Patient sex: F
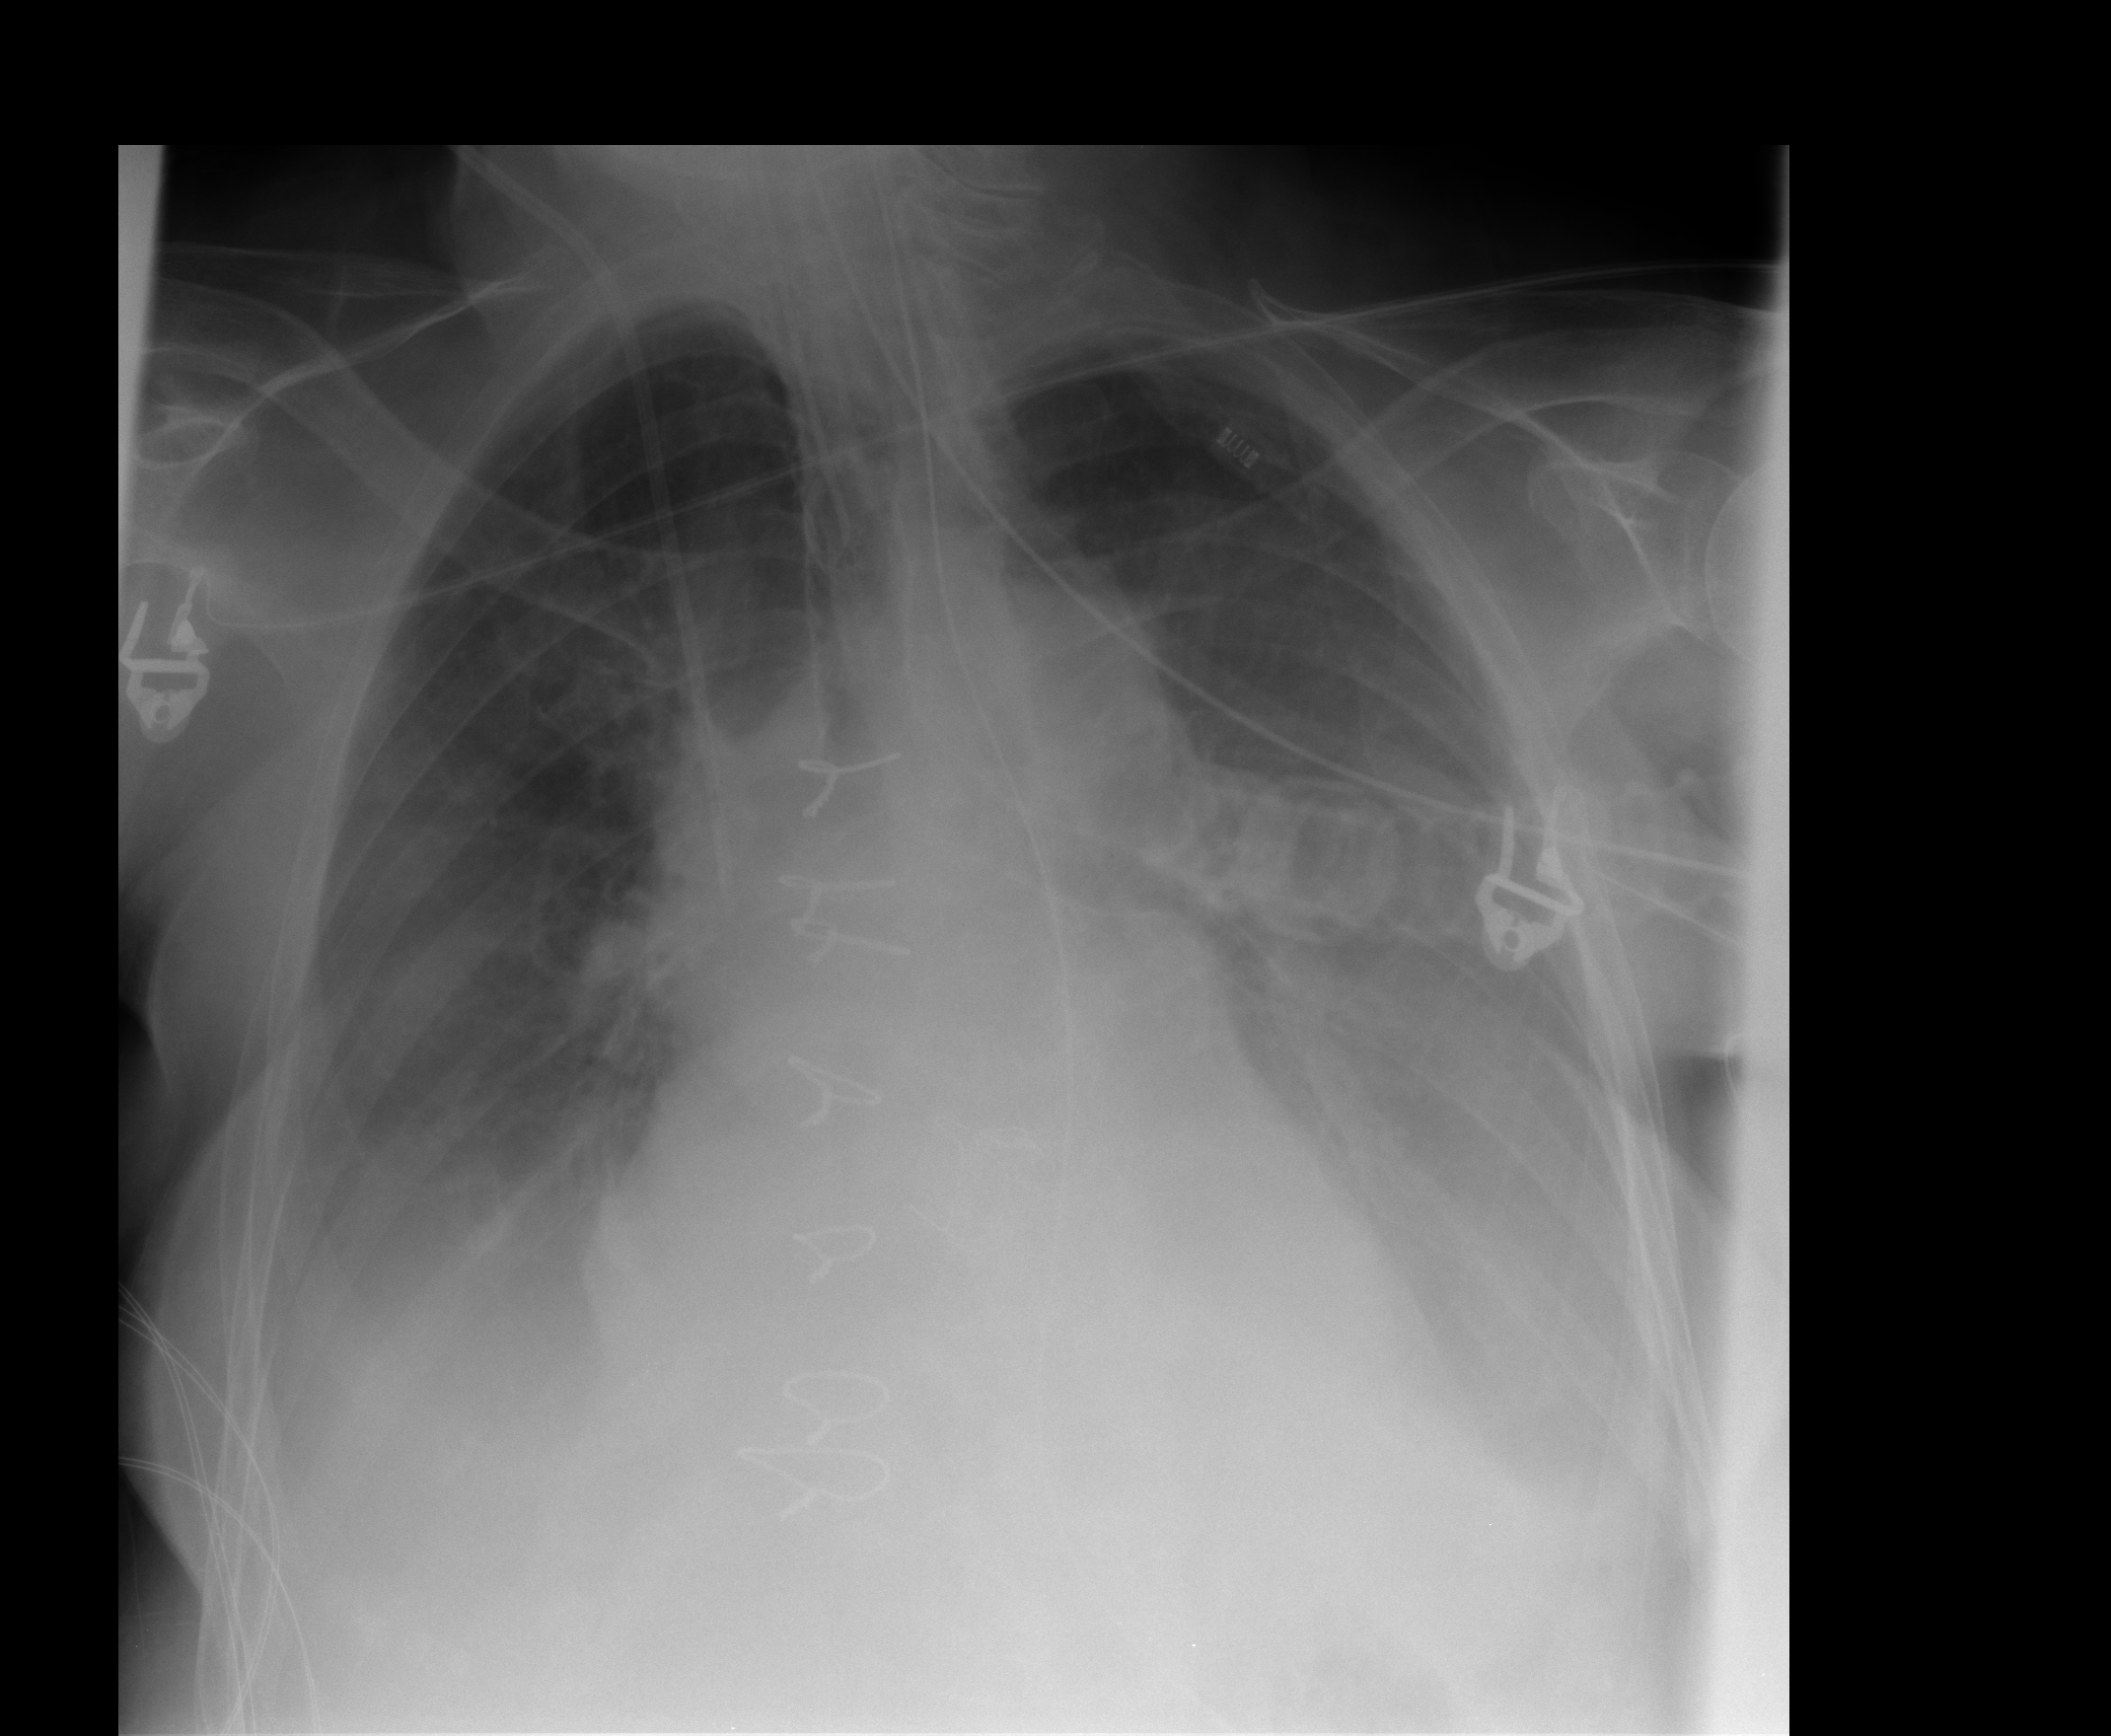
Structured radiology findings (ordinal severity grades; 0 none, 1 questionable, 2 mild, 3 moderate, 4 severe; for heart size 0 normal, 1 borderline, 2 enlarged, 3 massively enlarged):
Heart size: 1
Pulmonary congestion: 0
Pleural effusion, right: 2
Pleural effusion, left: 2
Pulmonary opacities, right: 0
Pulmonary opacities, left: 0
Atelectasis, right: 1
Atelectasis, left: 1